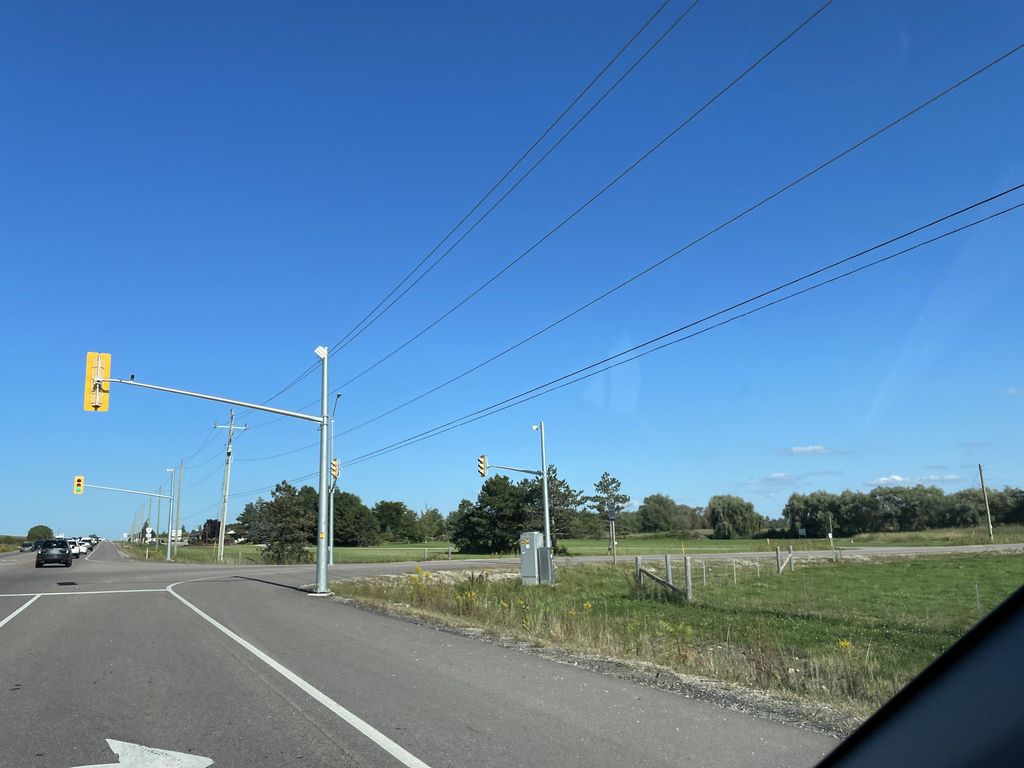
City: kitchener-waterloo